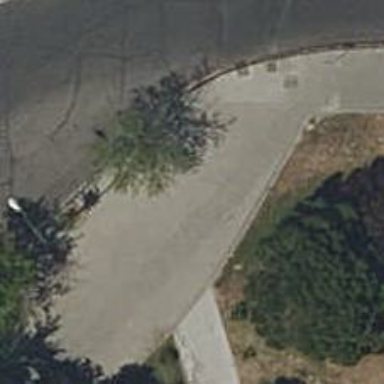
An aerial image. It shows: Sidewalk made of paving stones.